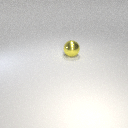
large yellow metal sphere